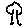
Label: tree